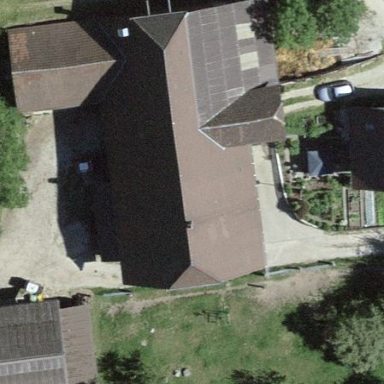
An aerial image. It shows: Farmyard area.